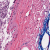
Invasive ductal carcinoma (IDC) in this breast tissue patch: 0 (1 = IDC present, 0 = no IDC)